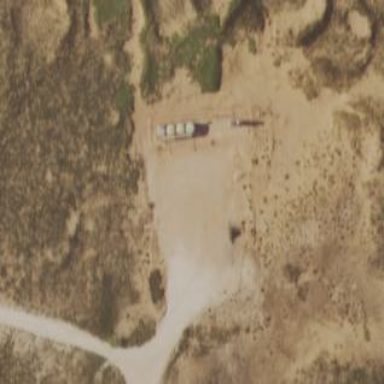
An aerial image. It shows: Wellsite surrounded by sand.